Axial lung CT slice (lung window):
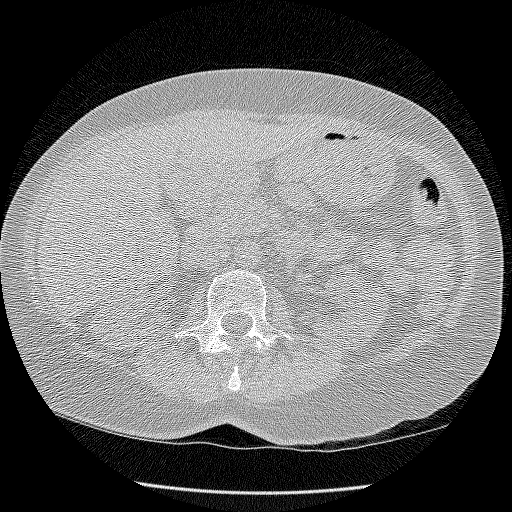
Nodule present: no